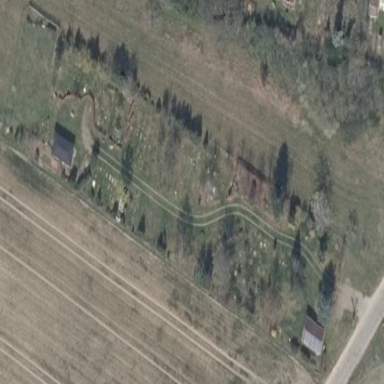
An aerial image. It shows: Graveyard.